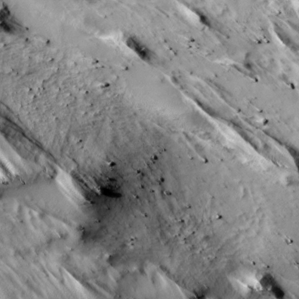
Label: non_frost